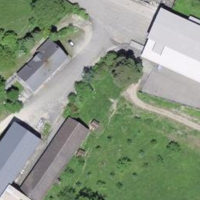
EUNIS habitat code: 55
Species observed at this site:
Clematis vitalba